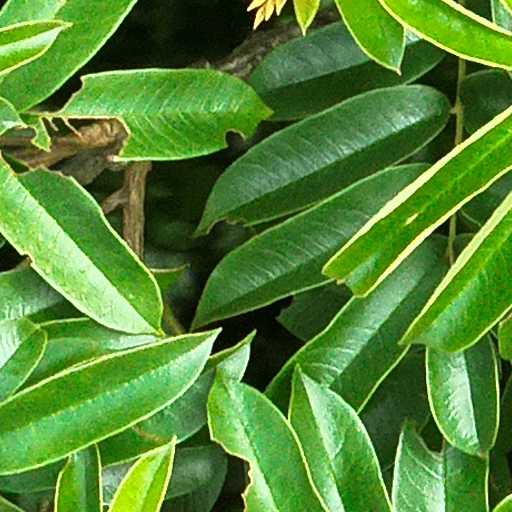
Species: Trattinnickia aspera
GBIF accepted scientific name: Trattinnickia aspera
Crown area (m\u00b2): 111.94